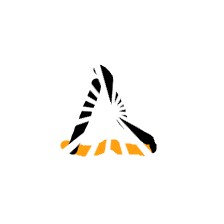
Shape: triangle